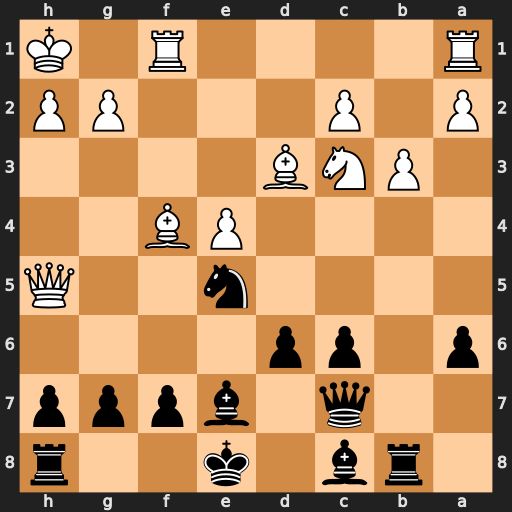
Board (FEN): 1rb1k2r/2q1bppp/p1pp4/4n2Q/4PB2/1PNB4/P1P3PP/R4R1K
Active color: b
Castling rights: k
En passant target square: -
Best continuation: Bg4 Bxe5 Bxh5